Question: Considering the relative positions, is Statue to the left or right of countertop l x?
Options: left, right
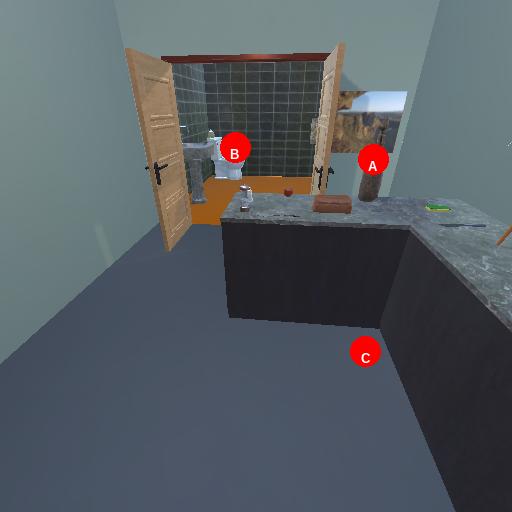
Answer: left